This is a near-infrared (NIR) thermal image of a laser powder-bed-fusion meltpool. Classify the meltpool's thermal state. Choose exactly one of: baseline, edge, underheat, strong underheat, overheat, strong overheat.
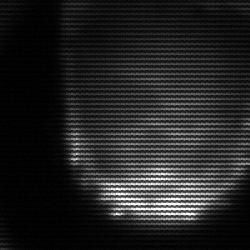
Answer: edge